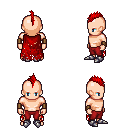
a pixel art fantasy rpg character, male body template, human, light skin, red tattered cape, red pants, red mohawk hairstyle, leather bracers, metal boots, four views (front, back, left, right), 2x2 character sprite sheet, small pixel art, hard edges, no anti-aliasing